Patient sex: M
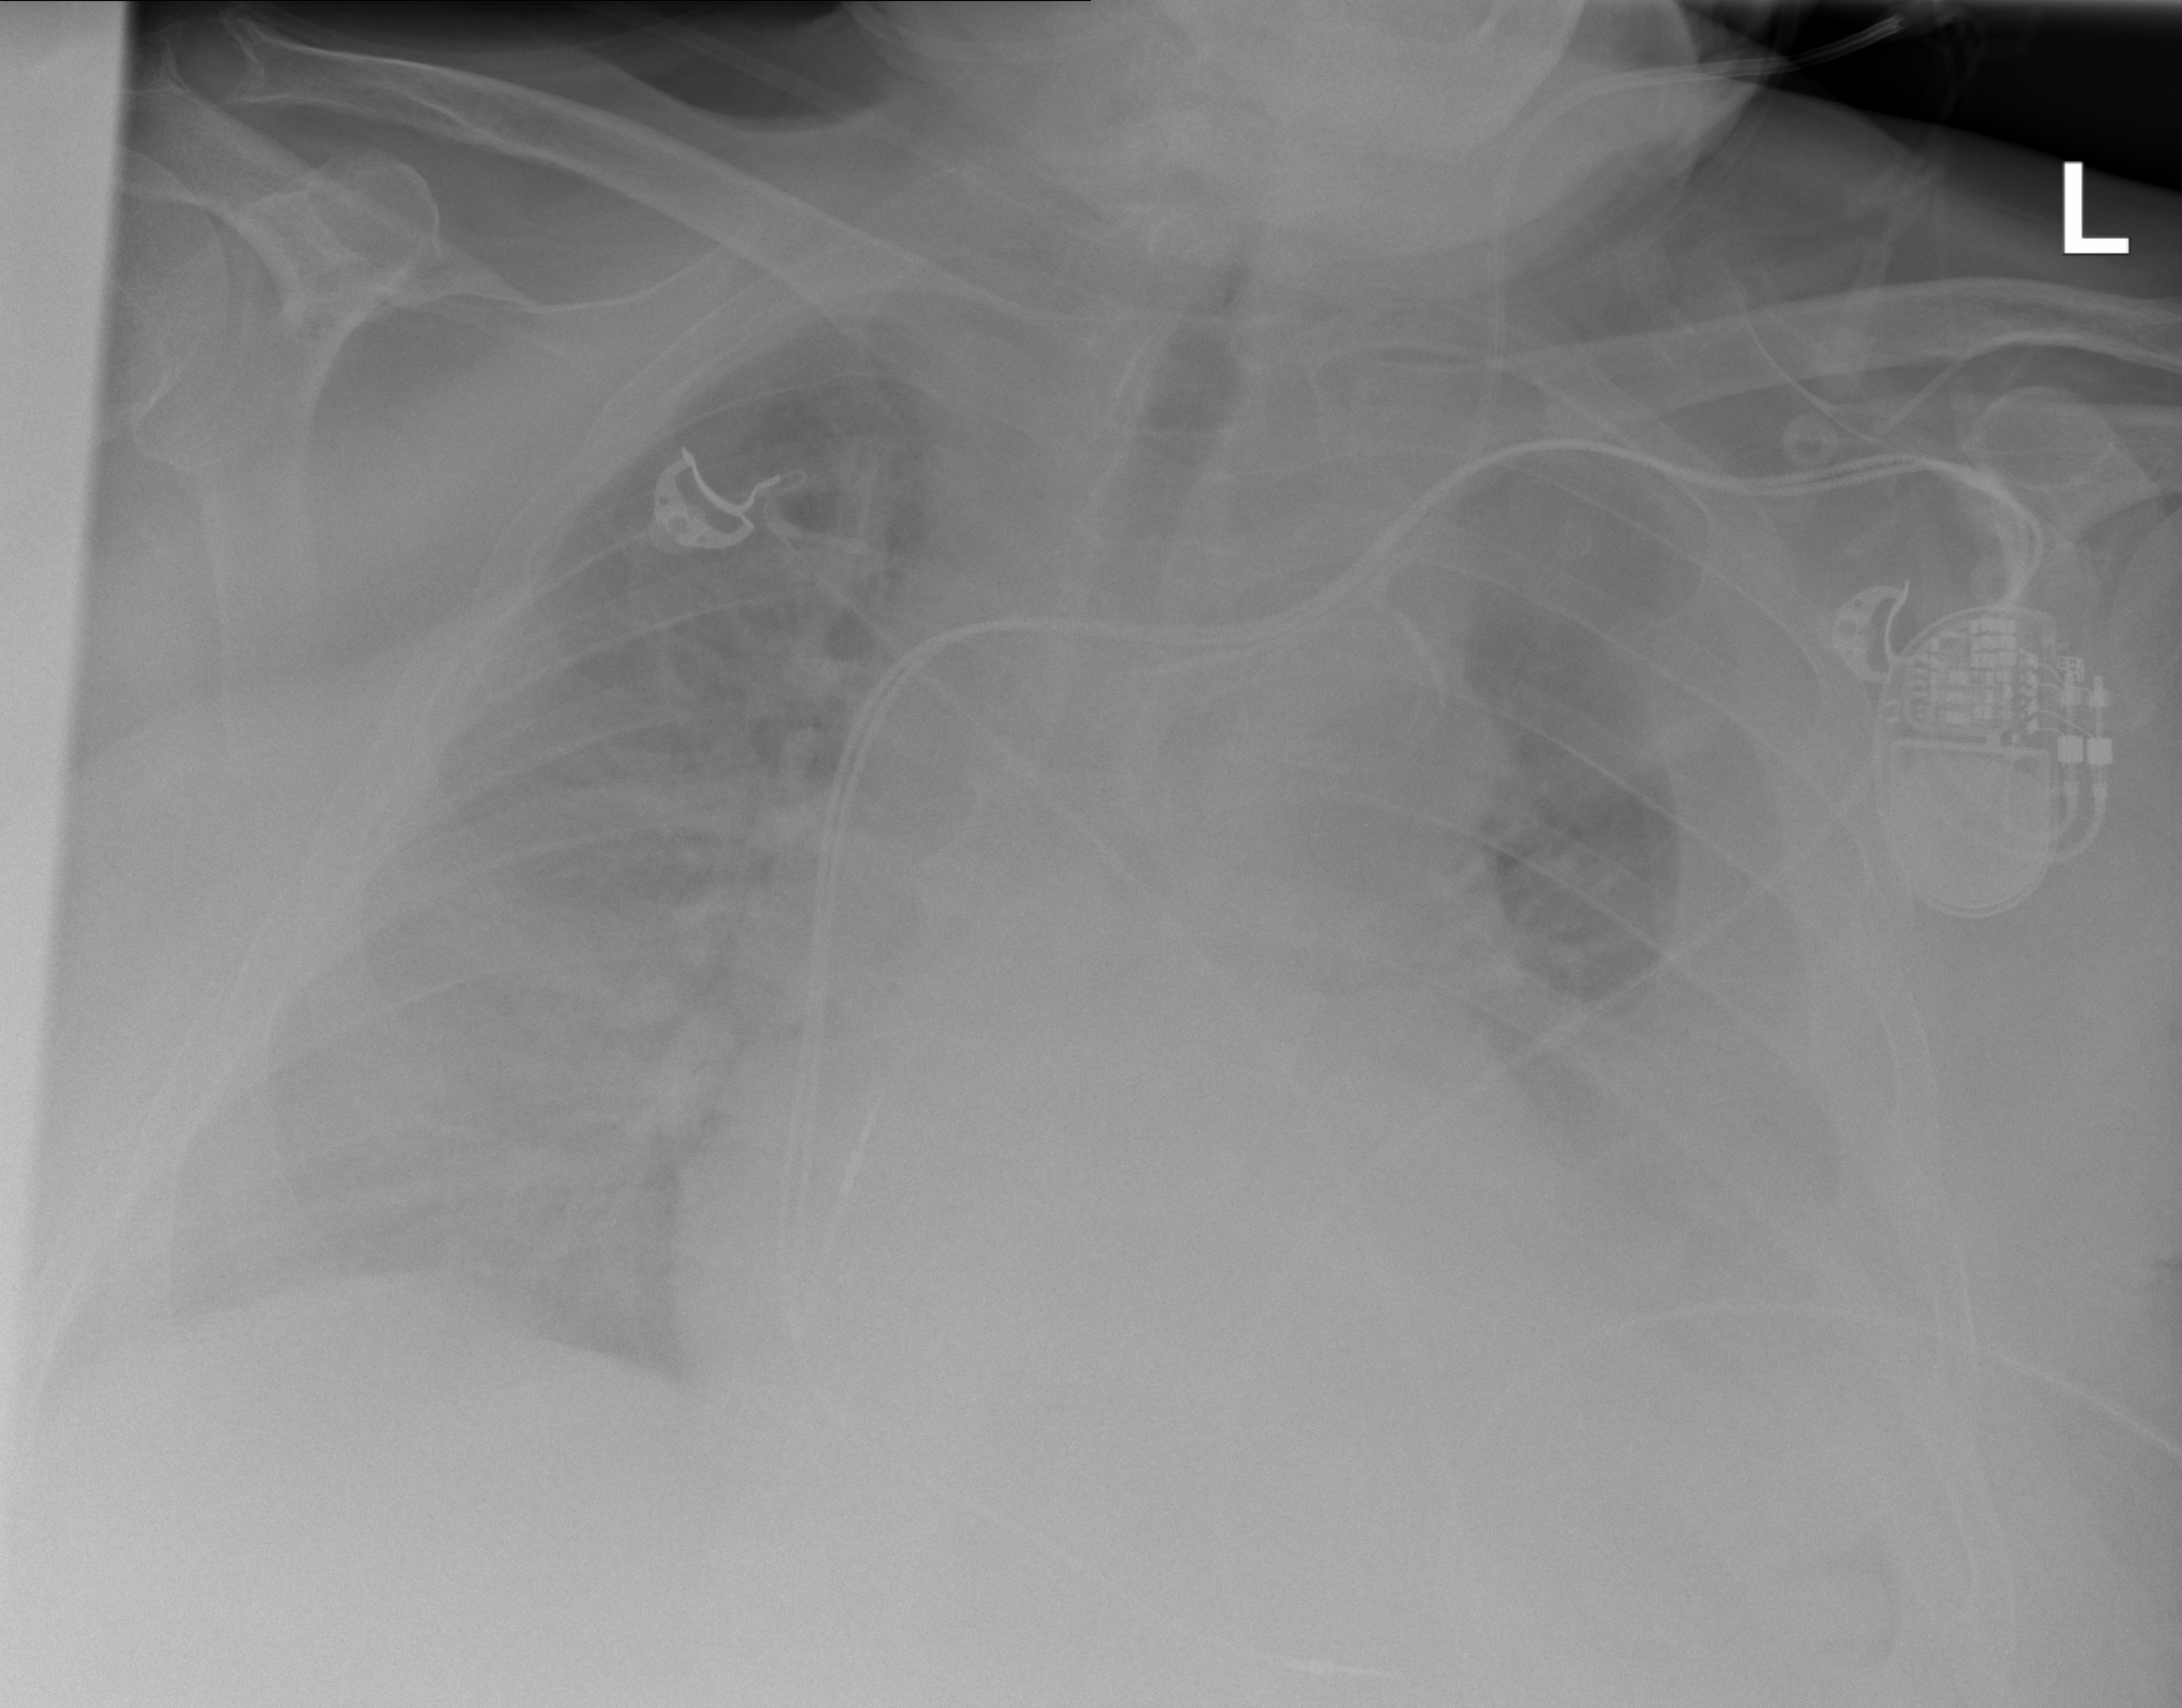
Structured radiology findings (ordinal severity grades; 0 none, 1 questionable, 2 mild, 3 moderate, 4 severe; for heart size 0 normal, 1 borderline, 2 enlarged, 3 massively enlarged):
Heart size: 2
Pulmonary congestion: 4
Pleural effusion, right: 3
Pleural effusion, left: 4
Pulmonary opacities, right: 3
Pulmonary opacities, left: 3
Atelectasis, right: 3
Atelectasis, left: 4